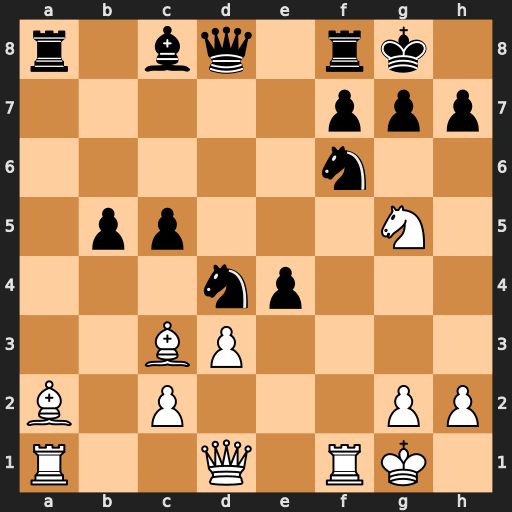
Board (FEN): r1bq1rk1/5ppp/5n2/1pp3N1/3np3/2BP4/B1P3PP/R2Q1RK1
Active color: w
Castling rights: -
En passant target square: -
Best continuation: Bxf7+ Rxf7 Rxa8